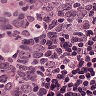
Metastatic tissue present: no